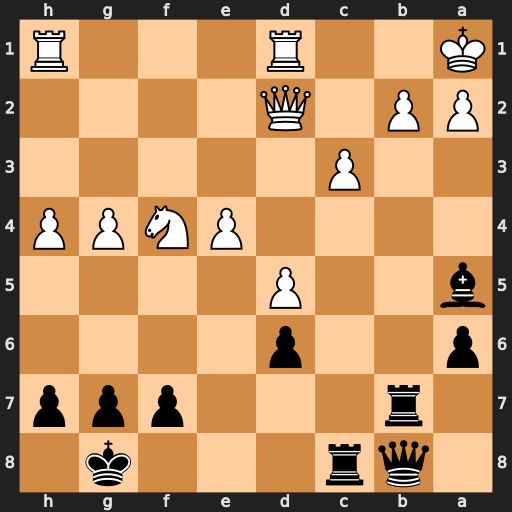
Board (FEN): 1qr3k1/1r3ppp/p2p4/b2P4/4PNPP/2P5/PP1Q4/K2R3R
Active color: b
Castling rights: -
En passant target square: -
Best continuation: Rxb2 Qxb2 Bxc3 Qxc3 Rxc3